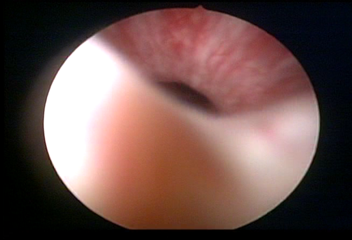
Modality: WLC
Class: Normal mucosa
Bladder cancer association: No